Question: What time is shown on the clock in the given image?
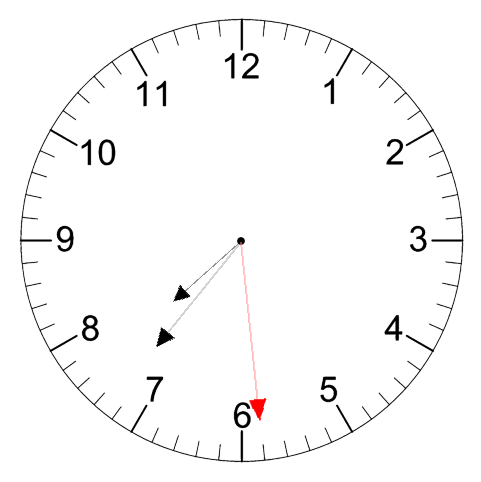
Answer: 07:36:29